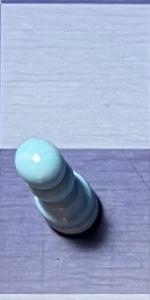
Label: Pawn_White